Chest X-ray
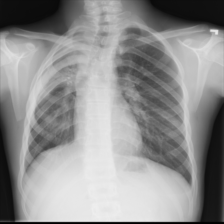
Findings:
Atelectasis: negative
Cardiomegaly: negative
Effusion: negative
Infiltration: negative
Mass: negative
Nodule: negative
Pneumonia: negative
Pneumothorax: negative
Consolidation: negative
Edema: negative
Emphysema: negative
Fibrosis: positive
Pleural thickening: negative
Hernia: negative